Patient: sex F, age 57
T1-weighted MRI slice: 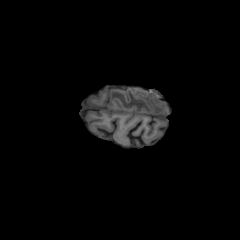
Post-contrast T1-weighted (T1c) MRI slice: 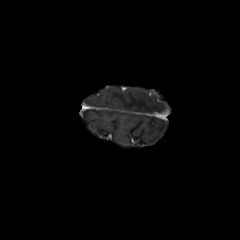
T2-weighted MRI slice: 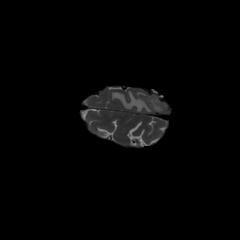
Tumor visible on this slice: yes
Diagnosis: Glioblastoma, IDH-wildtype
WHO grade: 4